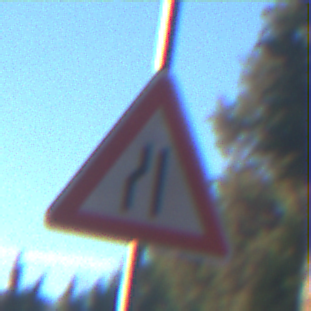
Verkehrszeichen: EinseitigVerengteFahrbahnLinks
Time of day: MorningAfternoon
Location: Outdoor (Suburban)
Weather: Clear
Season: NotSpecified
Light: Natural